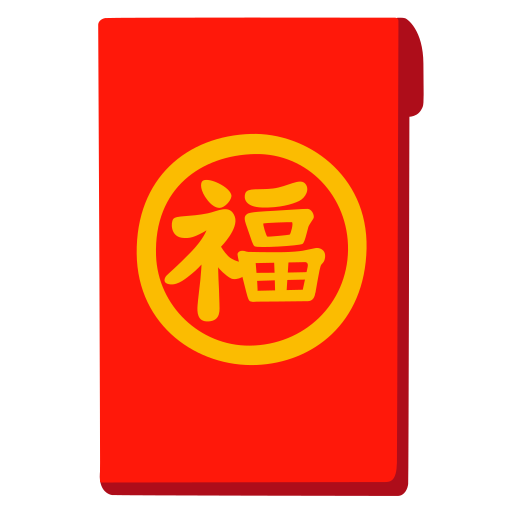
Emoji: 🧧